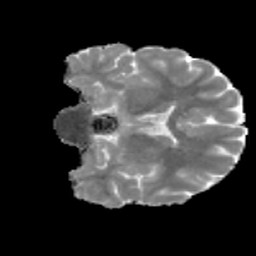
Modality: MD
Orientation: coronal
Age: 25
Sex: male
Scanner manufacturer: siemens
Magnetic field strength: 3 T
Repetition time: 3.5 s
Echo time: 0.086 s